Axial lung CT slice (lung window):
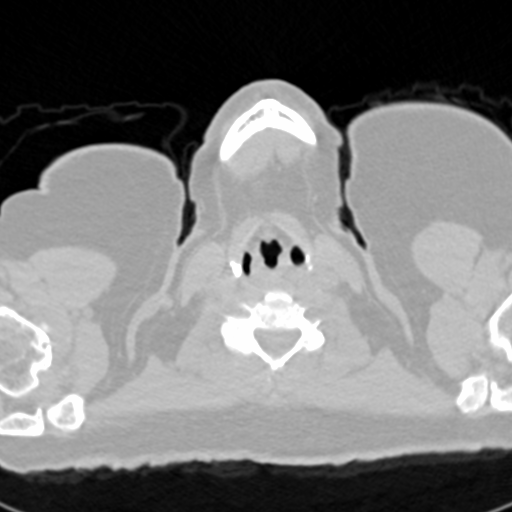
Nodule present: no